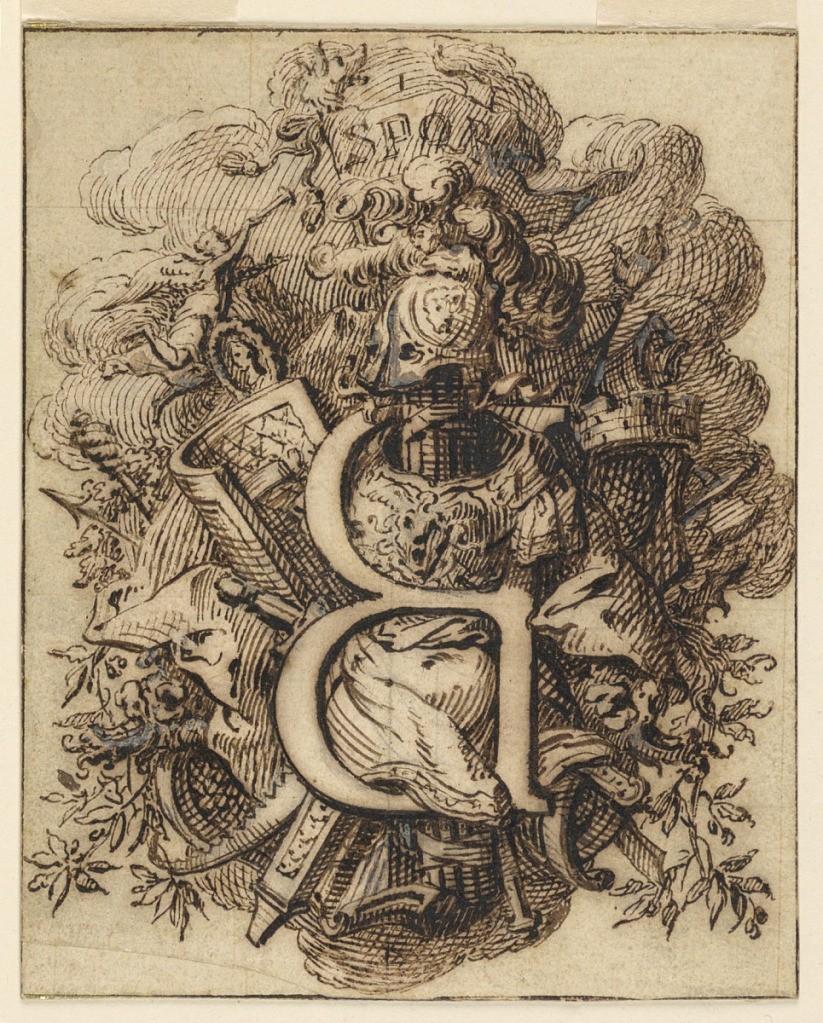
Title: Ornamental Design for the Letter B
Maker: Gilles-Marie Oppenord, French, 1672–1742
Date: ca. 1720
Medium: Pen and black ink on white laid paper
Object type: Drawing
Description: Letter B in reverse intertwined with trophy.